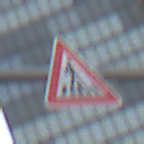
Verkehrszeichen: FussgaengerueberwegLinks
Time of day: SunriseSunset
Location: Outdoor (Urban)
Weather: PartlyCloudy
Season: NotSpecified
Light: Natural